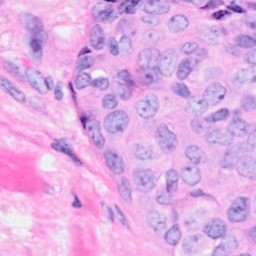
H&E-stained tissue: Breast